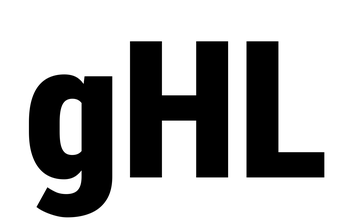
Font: Roboto_Condensed_Black